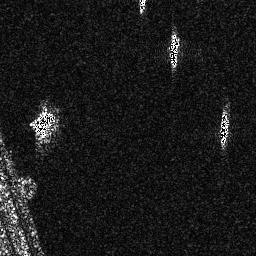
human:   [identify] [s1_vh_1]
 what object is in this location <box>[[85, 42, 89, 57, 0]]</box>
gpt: <ref>1 small ship at the right</ref>